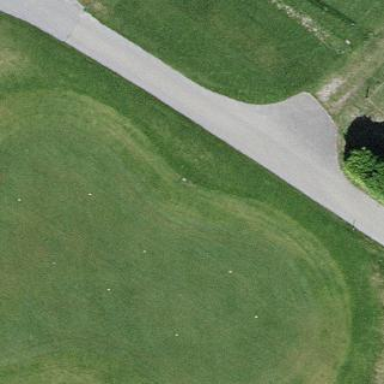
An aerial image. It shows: Golf green.